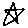
Label: star